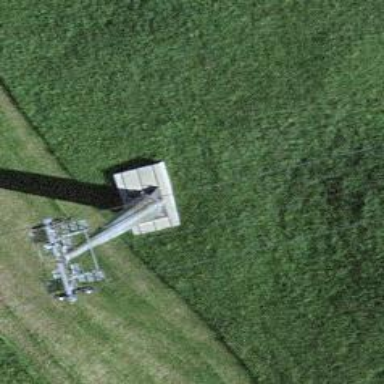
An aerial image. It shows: Pylon used for aerialway.